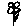
Label: flower